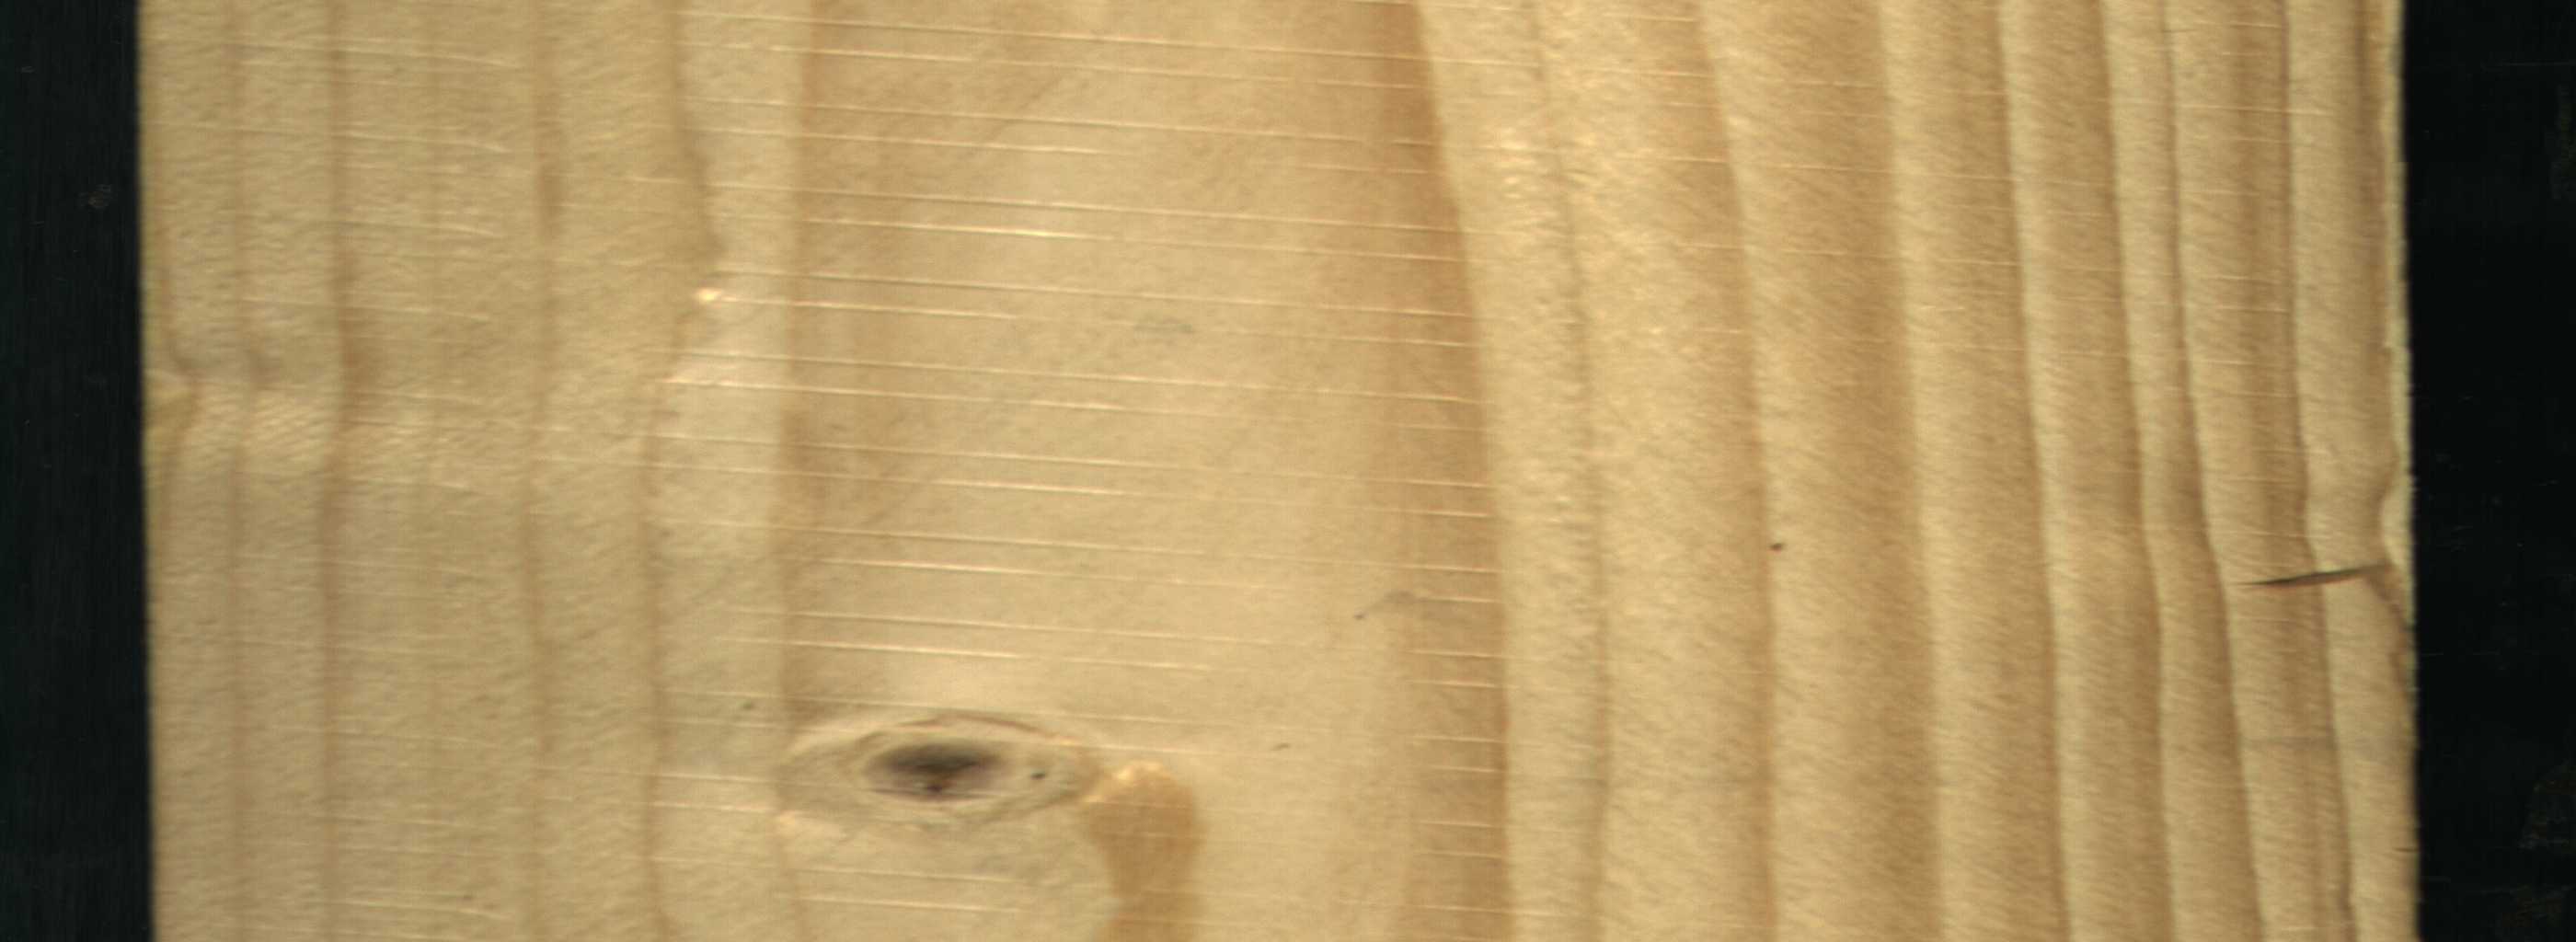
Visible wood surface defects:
Live_Knot